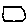
Label: hexagon